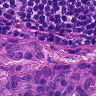
Metastatic tissue present: yes